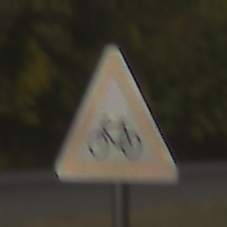
Verkehrszeichen: RadverkehrRechts
Umgebung: Outdoor, Suburban
Tageszeit: MorningAfternoon
Wetter: Clear
Licht: Natural
Jahreszeit: NotSpecified
Kontrast: HighContrast